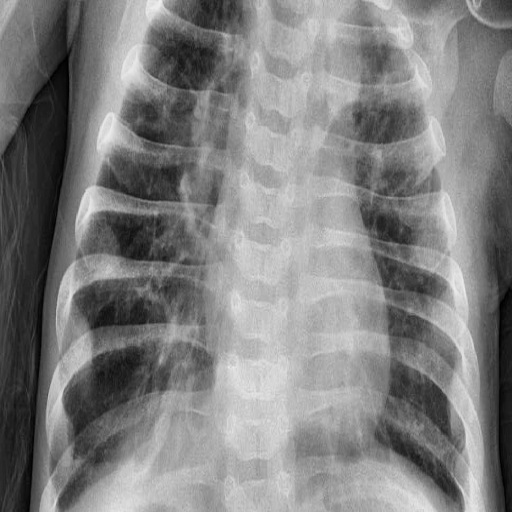
Finding: PNEUMONIA